Question: I want to center h2 inside #top but vert-aliignt middle doesnt work same auto margin... I ave no idea what to do!
'''
#top {
display: block;
position: relative;
height: 100px;
background-color: rgba(89,144,222,.6);
}
#top h2{
text-shadow: 2px 2px black;
text-align: center;
color: white;
font-family:"Impact";
font-size: 50px;
}
'''
effect is -
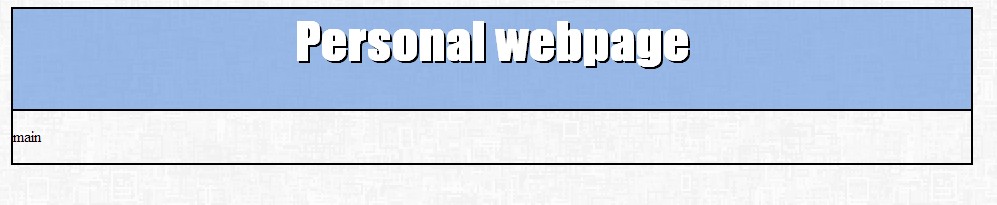
Answer: Set 'line-height:100px; vertical-align:middle' on #top.